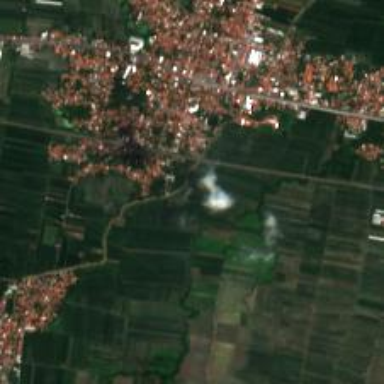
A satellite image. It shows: Village.